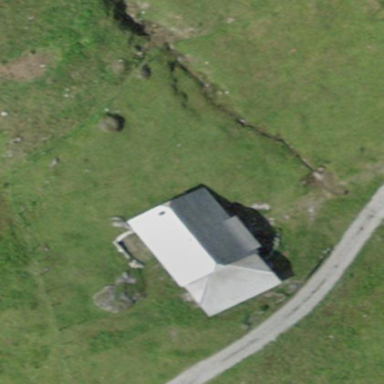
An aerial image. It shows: Farm building.